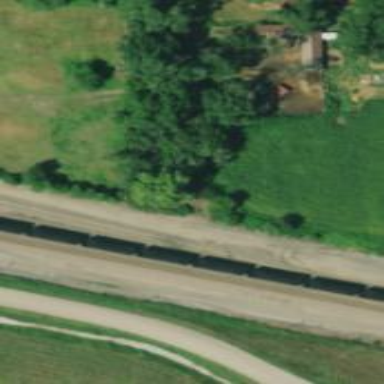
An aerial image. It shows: Railway siding for service.